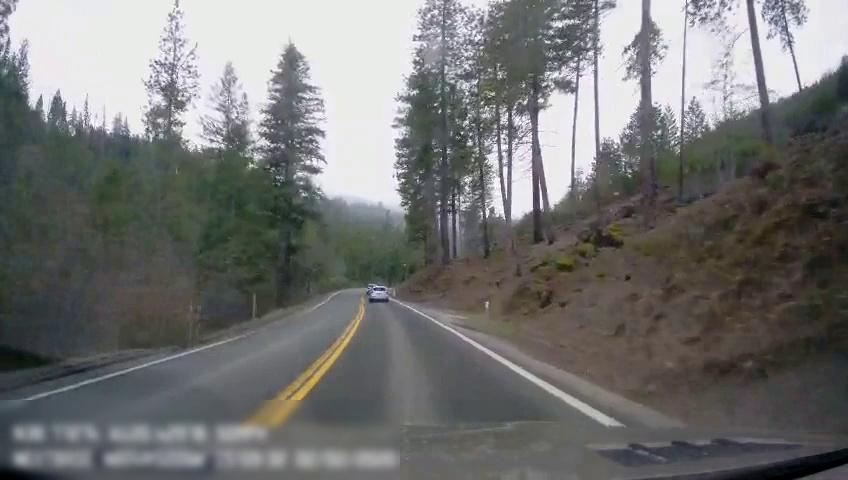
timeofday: Day
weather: Cloudy
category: Drivable Space
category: Vehicles | SUV
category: Vehicles | SUV
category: Lanes | Alternate Lane
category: Lanes | Current Lane
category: Lanes | Opposite Lane
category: Lanes | Opposite Lane